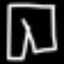
Label: pants